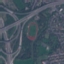
Land use / land cover class: Highway